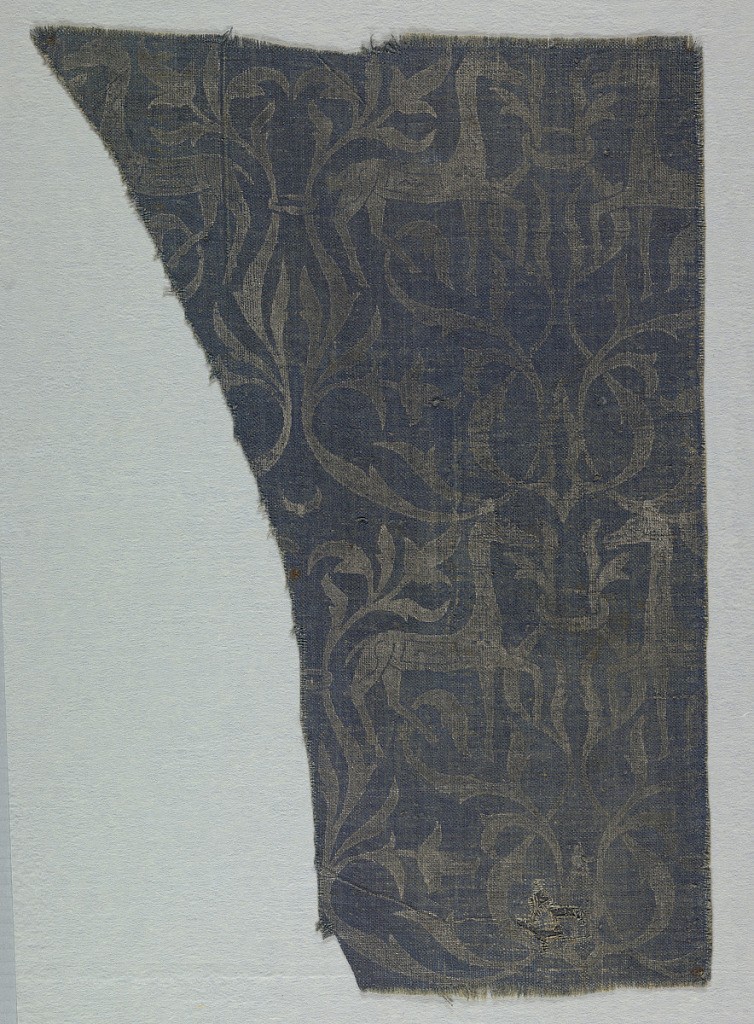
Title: Fragment
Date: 14th century
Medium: plain weave linen Technique: block printed with silver pigment
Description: Coarse dark blue linen ground with design printed in silver. Paired confronted deer (or horses) with flanking foliate scrolls.